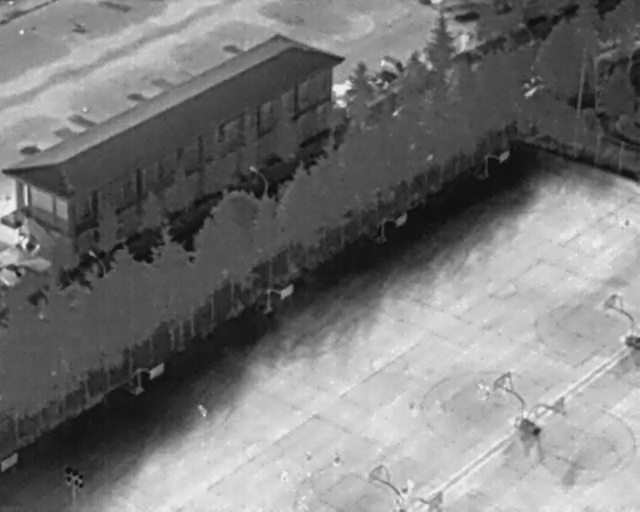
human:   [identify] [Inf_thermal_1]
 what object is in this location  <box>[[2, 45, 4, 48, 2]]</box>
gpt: <ref>1 medium person at the left</ref>

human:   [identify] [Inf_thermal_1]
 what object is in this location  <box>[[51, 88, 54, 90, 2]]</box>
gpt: <ref>1 medium person at the bottom</ref>

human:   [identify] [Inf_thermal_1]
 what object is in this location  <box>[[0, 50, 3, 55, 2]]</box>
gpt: <ref>1 small car at the left</ref>